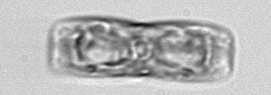
Label: pennate_morphotype1